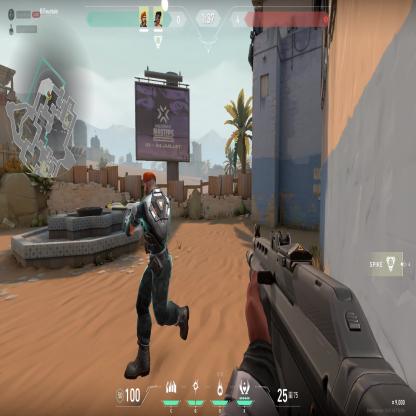
Label: teammate